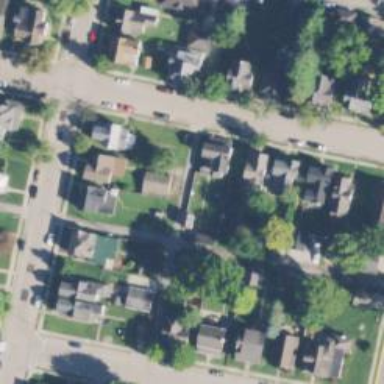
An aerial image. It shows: Alleyway designated as service road.